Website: lowes
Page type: customer-info-address
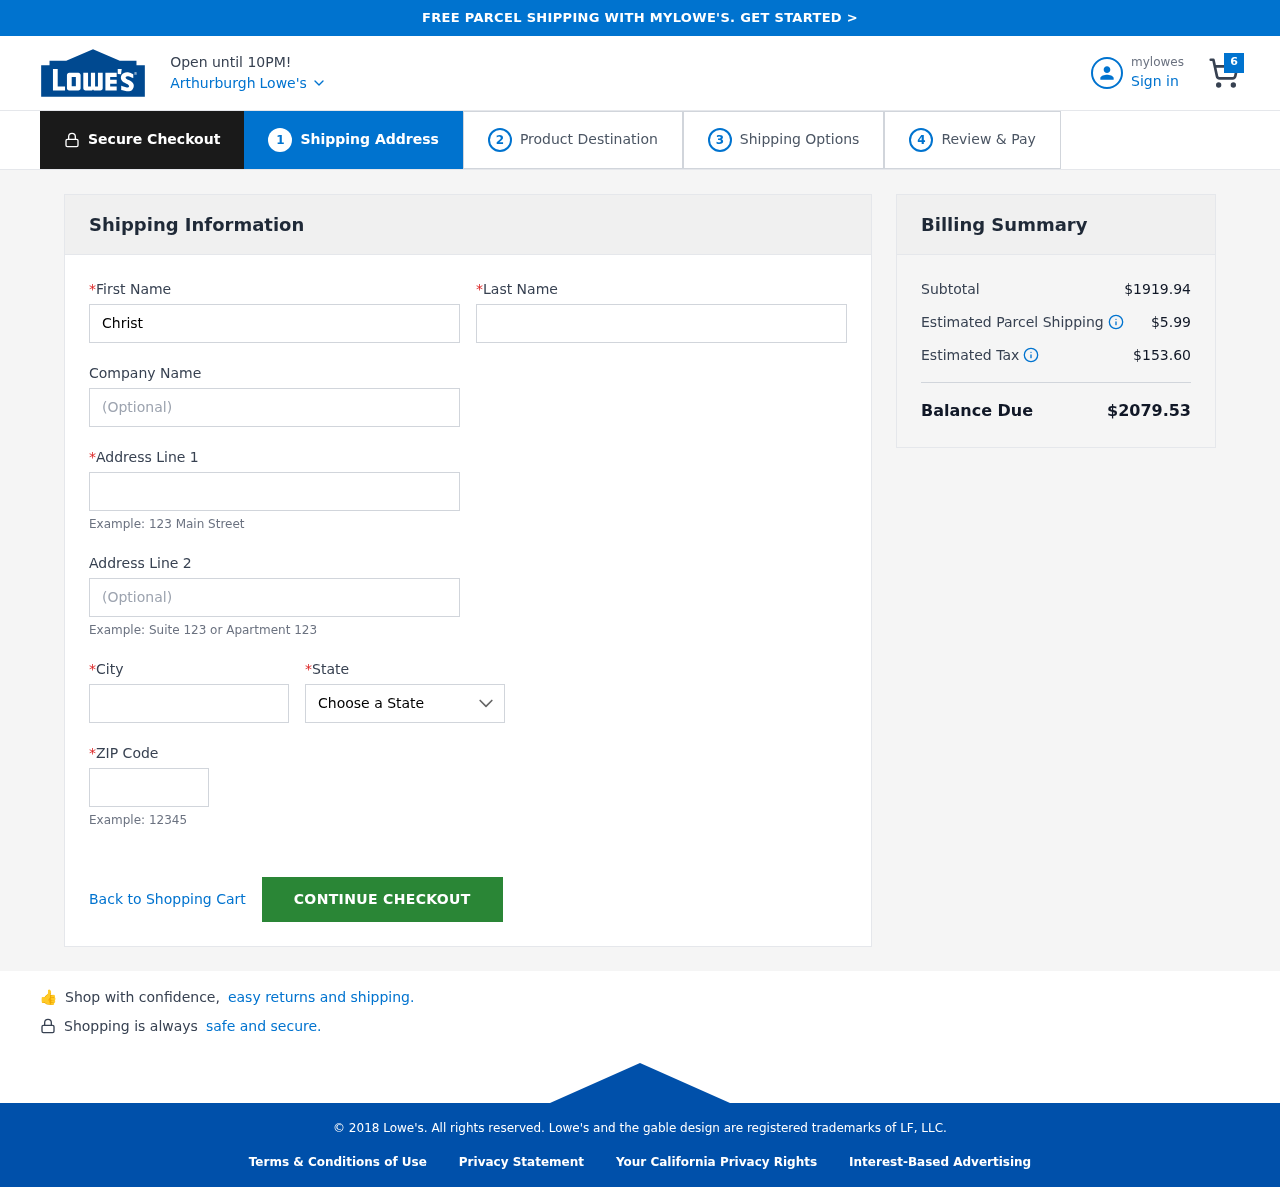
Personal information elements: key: PII_CITY
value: Arthurburgh
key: PII_COMPANY
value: Obrien, Schultz and Mejia
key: PII_FIRSTNAME
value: Christopher
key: PII_LASTNAME
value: Jones
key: PII_POSTCODE
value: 98362
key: PII_STATE
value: Maryland
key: PII_STREET
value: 202 Jeffrey Spur
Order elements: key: ORDER_NUM_ITEMS
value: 6
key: ORDER_SUBTOTAL
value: $1919.94
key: ORDER_SHIPPING_COST
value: $5.99
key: ORDER_TAX
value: $153.60
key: ORDER_TOTAL
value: $2079.53